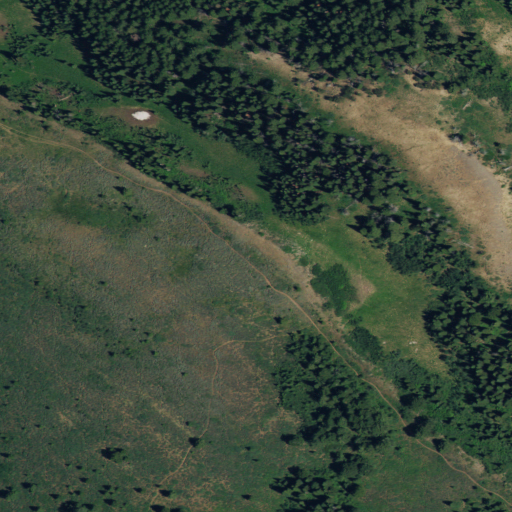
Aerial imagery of mountain in Idaho named Squirrel Mountain containing shrub, evergreen forest, grassland, and deciduous forest